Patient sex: M
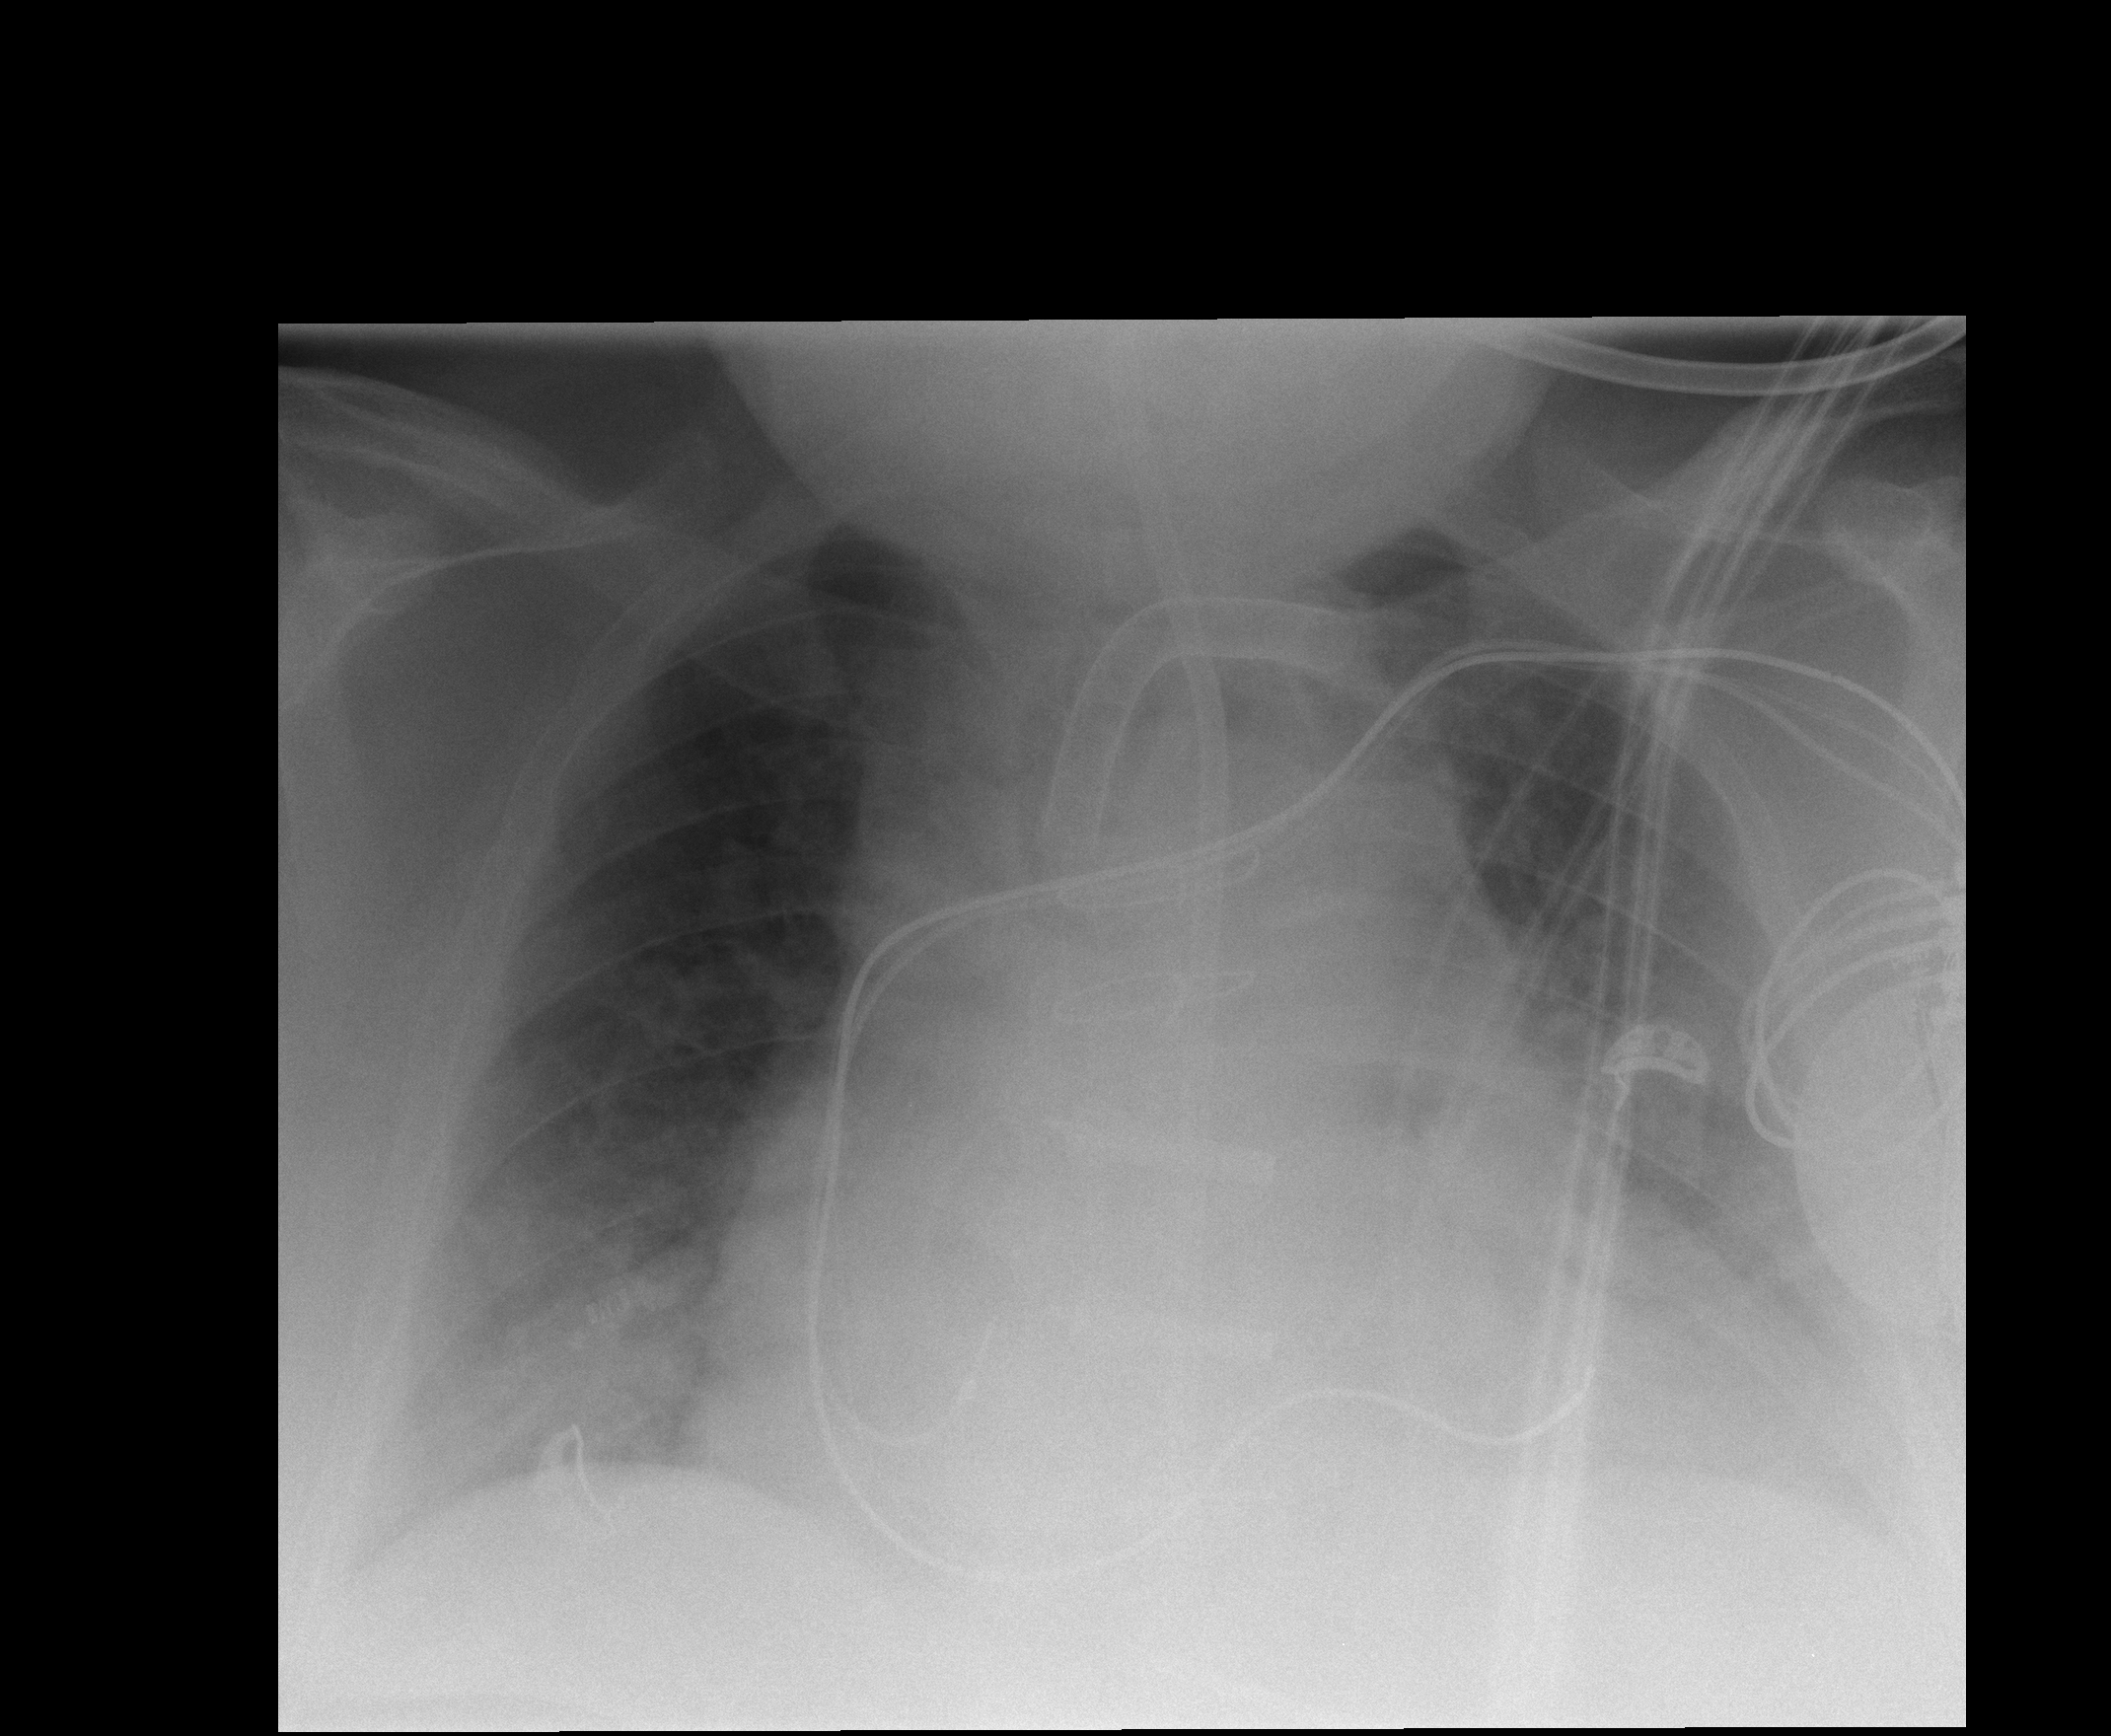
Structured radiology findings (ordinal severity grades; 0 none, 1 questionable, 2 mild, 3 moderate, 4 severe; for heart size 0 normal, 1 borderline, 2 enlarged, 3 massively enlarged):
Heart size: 2
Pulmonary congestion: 3
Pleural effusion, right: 1
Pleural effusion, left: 2
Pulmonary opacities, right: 2
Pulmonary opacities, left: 2
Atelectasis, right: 2
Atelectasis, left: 2